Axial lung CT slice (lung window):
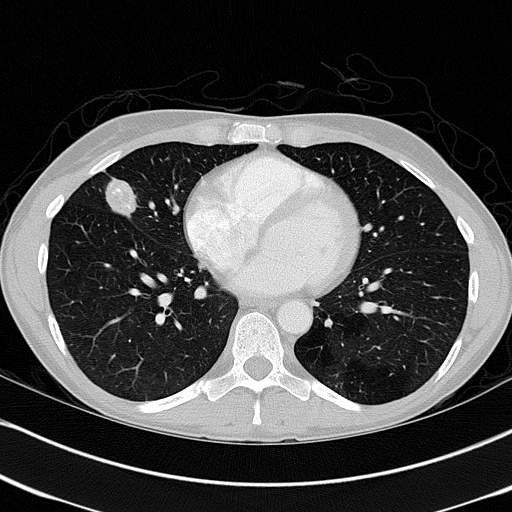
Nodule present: yes
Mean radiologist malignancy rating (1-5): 3